Interaction volume radius: 5 \u00c5
Interaction volume height: 30 \u00c5
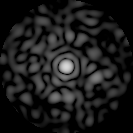
Disorder parameter: 0.8739